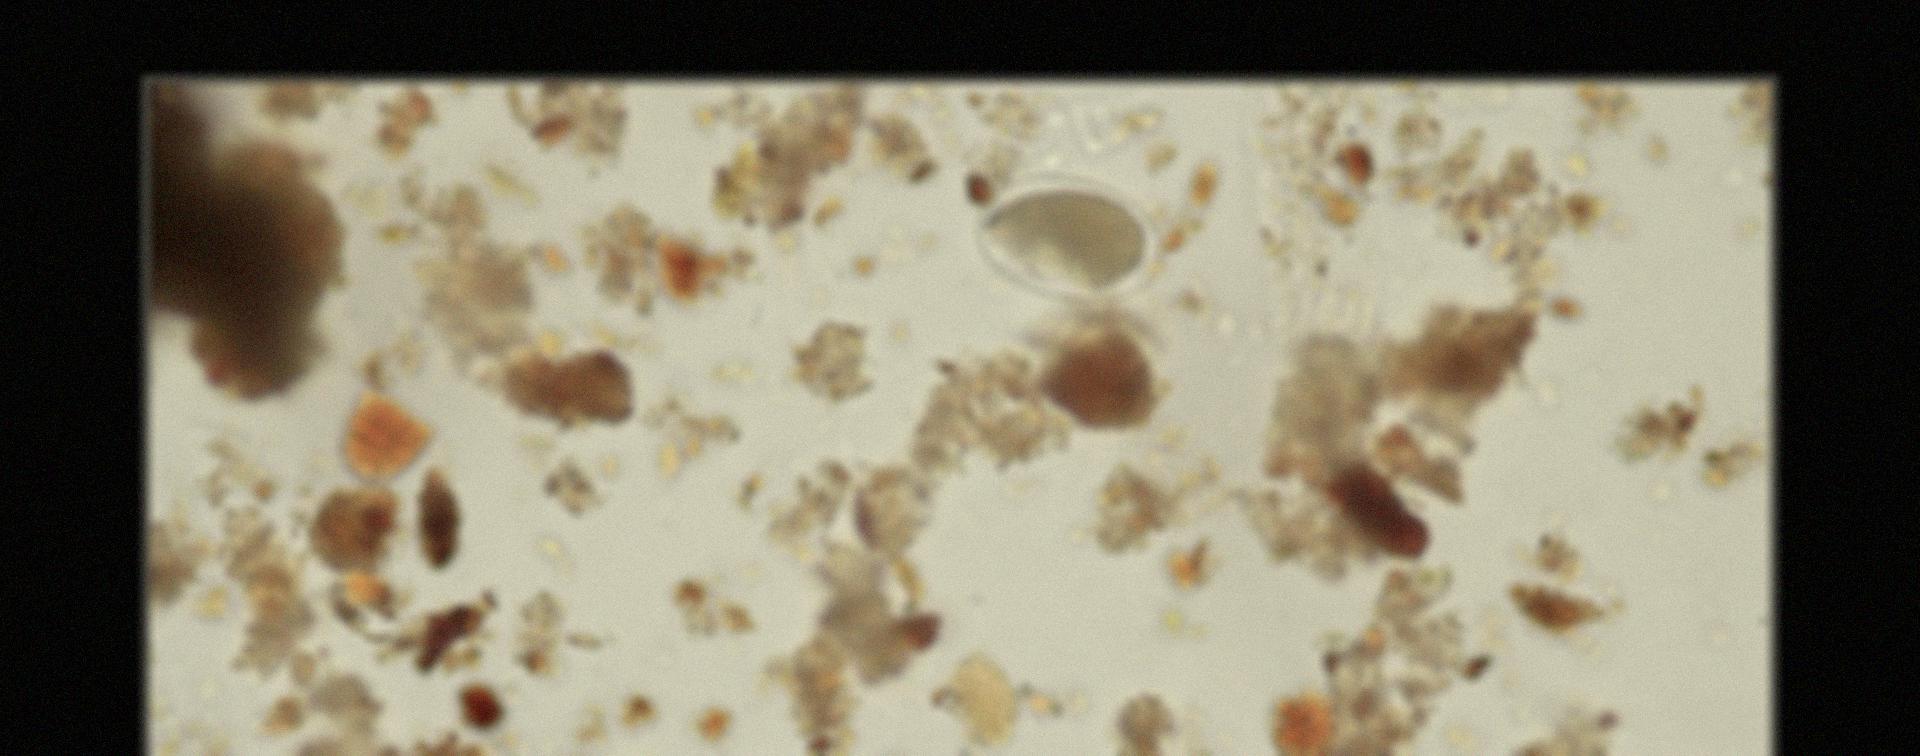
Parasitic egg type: Hookworm egg